Interaction volume radius: 5 \u00c5
Interaction volume height: 15 \u00c5
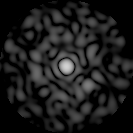
Disorder parameter: 0.8472